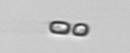
Label: Skeletonema